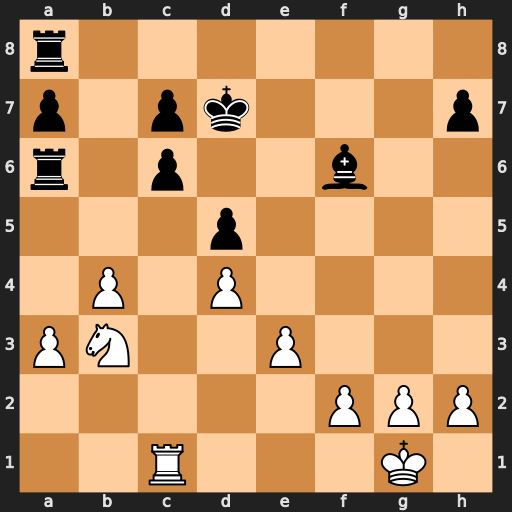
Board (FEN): r7/p1pk3p/r1p2b2/3p4/1P1P4/PN2P3/5PPP/2R3K1
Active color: w
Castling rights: -
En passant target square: -
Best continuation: Nc5+ Kc8 Nxa6